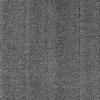
Atmospheric dust classification: dusty